Aerial crown-view tile of a tropical tree (Barro Colorado Island, Panama), acquired 20241014:
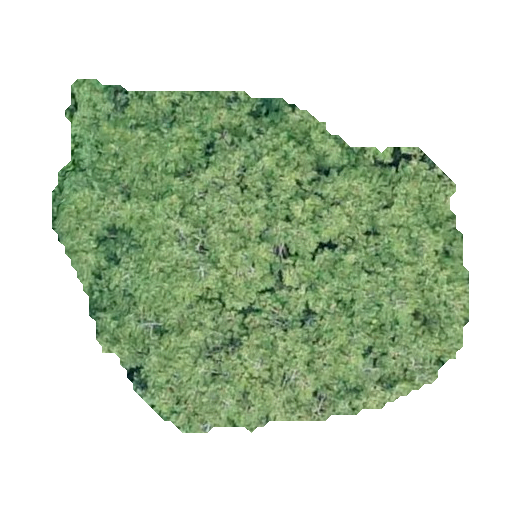
Species: Virola surinamensis
GBIF accepted scientific name: Virola surinamensis
Crown area: 172.026 m²